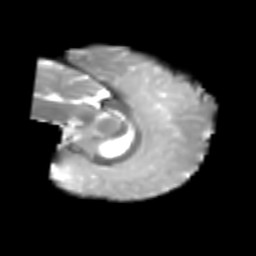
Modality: T2w
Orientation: sagittal
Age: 6
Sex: female
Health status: healthy